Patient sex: M
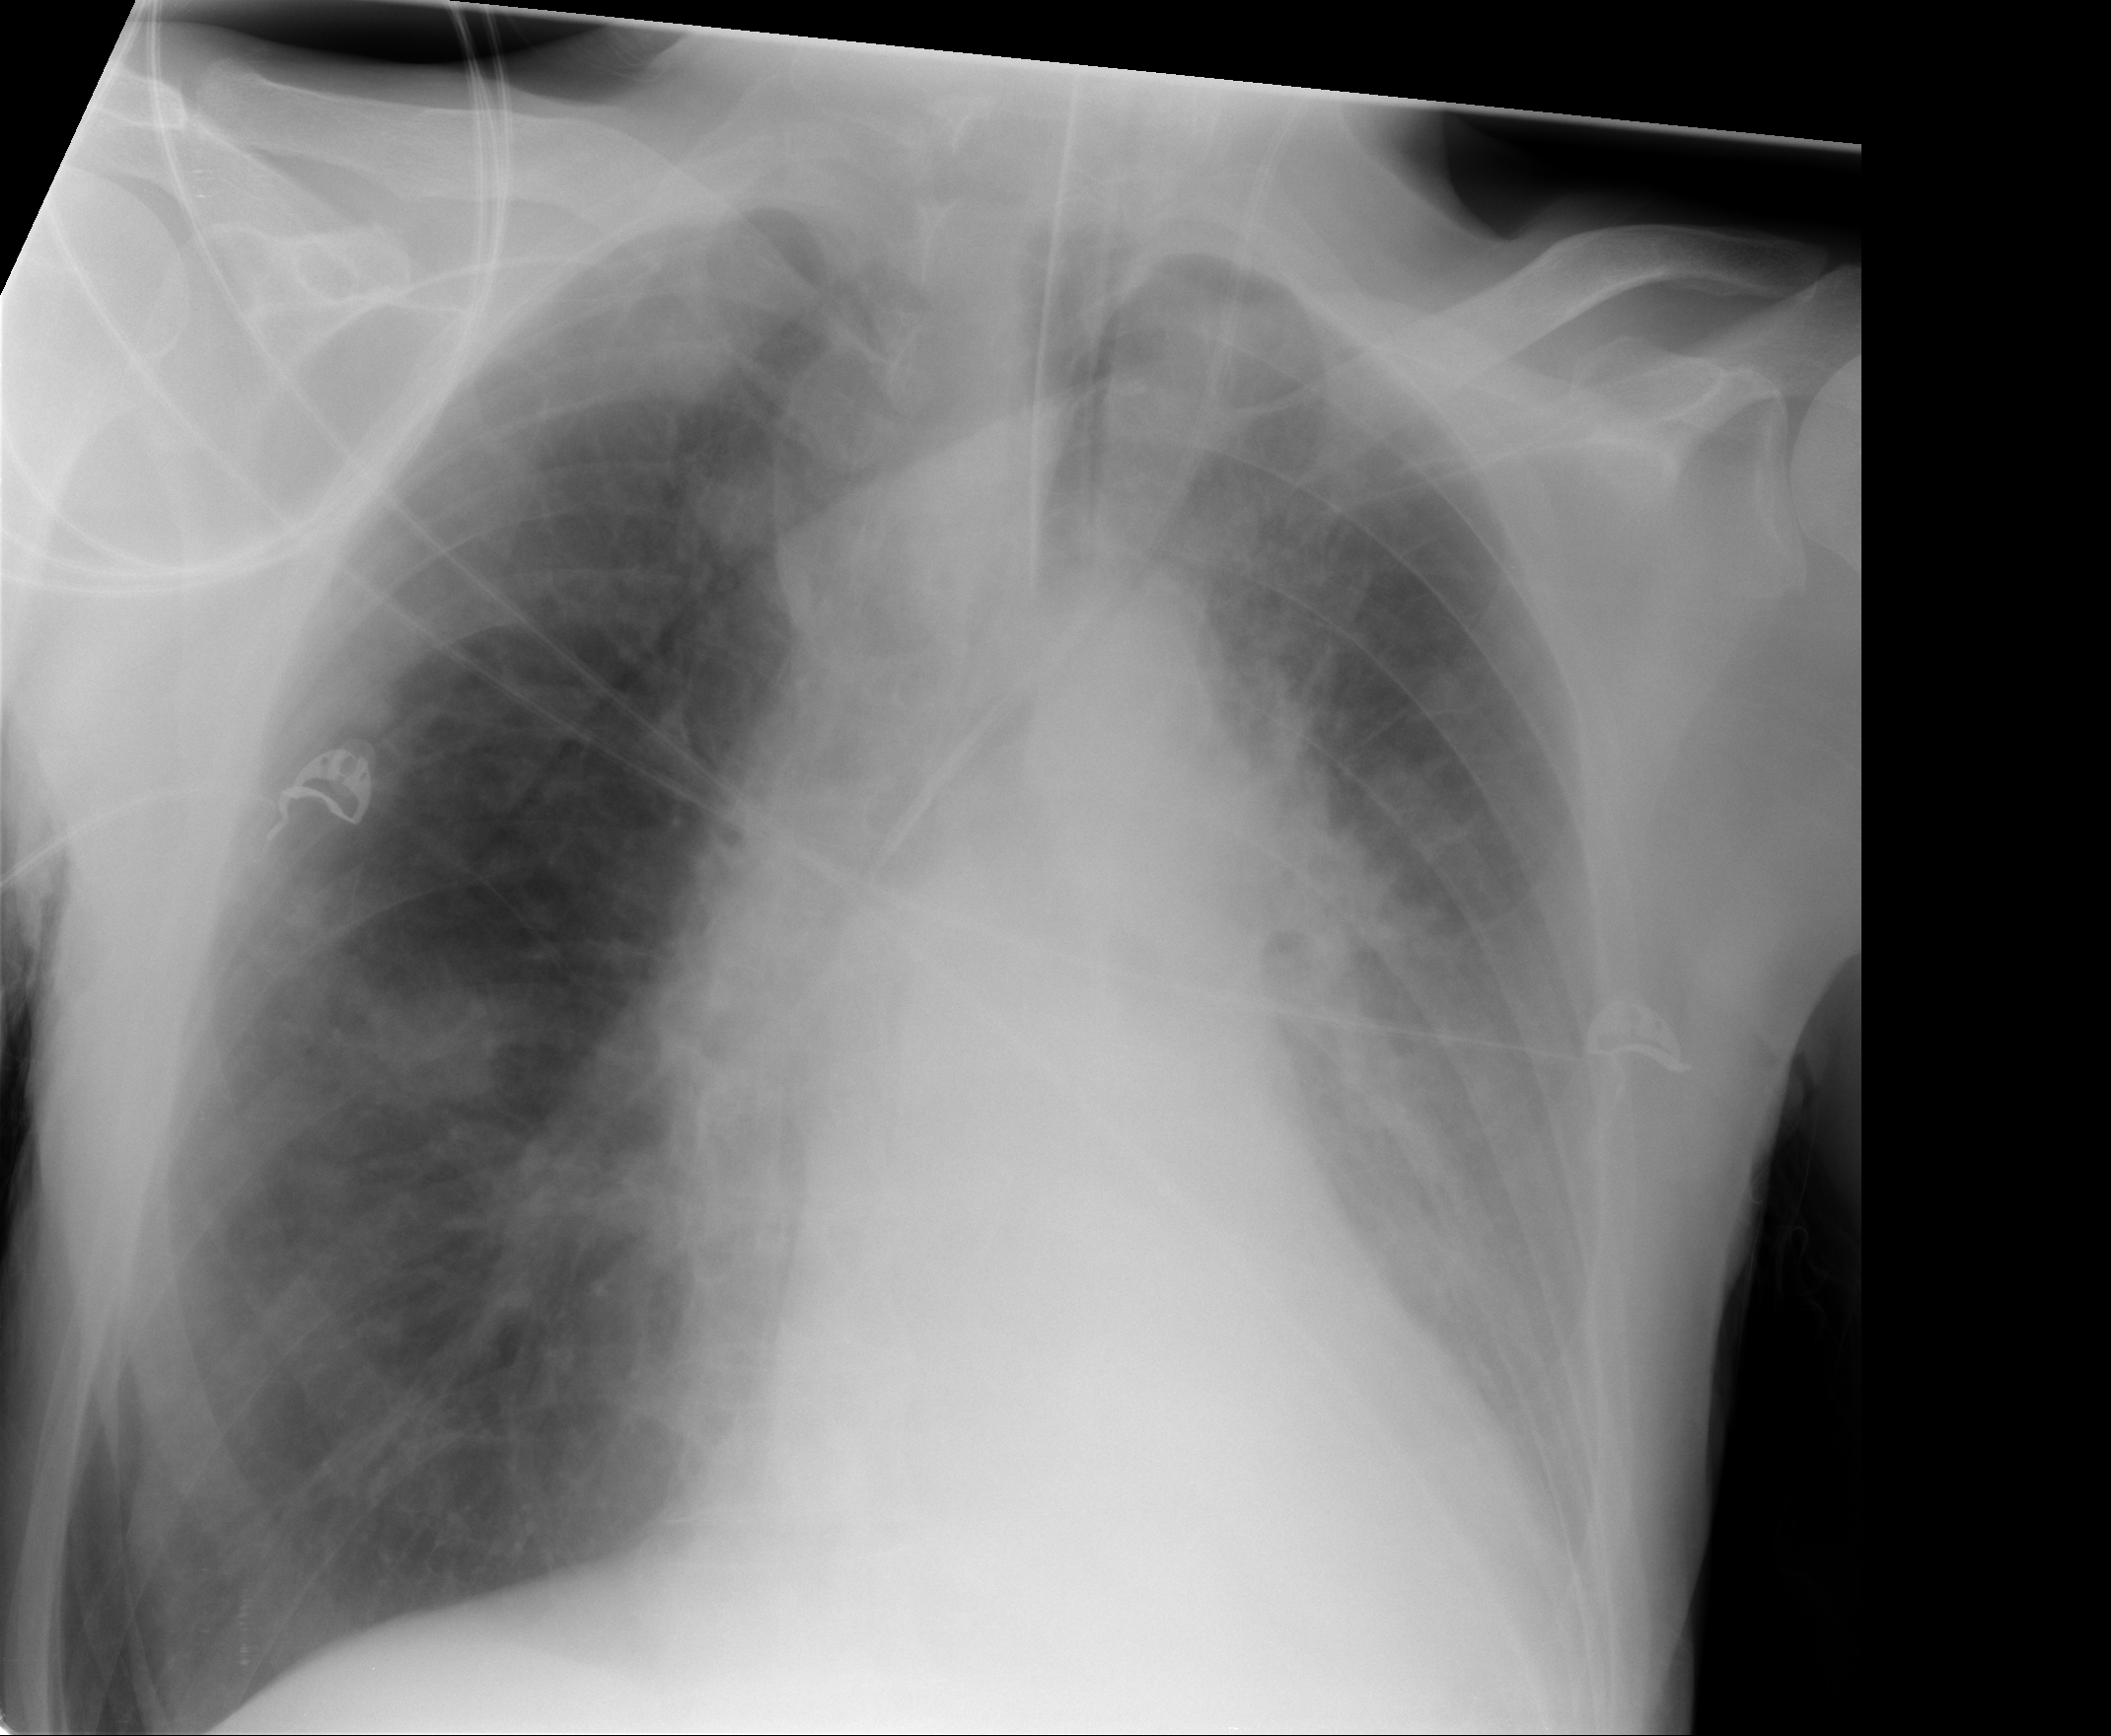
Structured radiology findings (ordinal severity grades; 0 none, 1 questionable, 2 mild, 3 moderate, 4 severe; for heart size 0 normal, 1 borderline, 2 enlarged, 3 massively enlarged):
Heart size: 0
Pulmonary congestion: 2
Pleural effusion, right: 0
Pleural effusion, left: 2
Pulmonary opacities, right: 0
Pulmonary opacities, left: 0
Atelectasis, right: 0
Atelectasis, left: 2